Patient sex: F
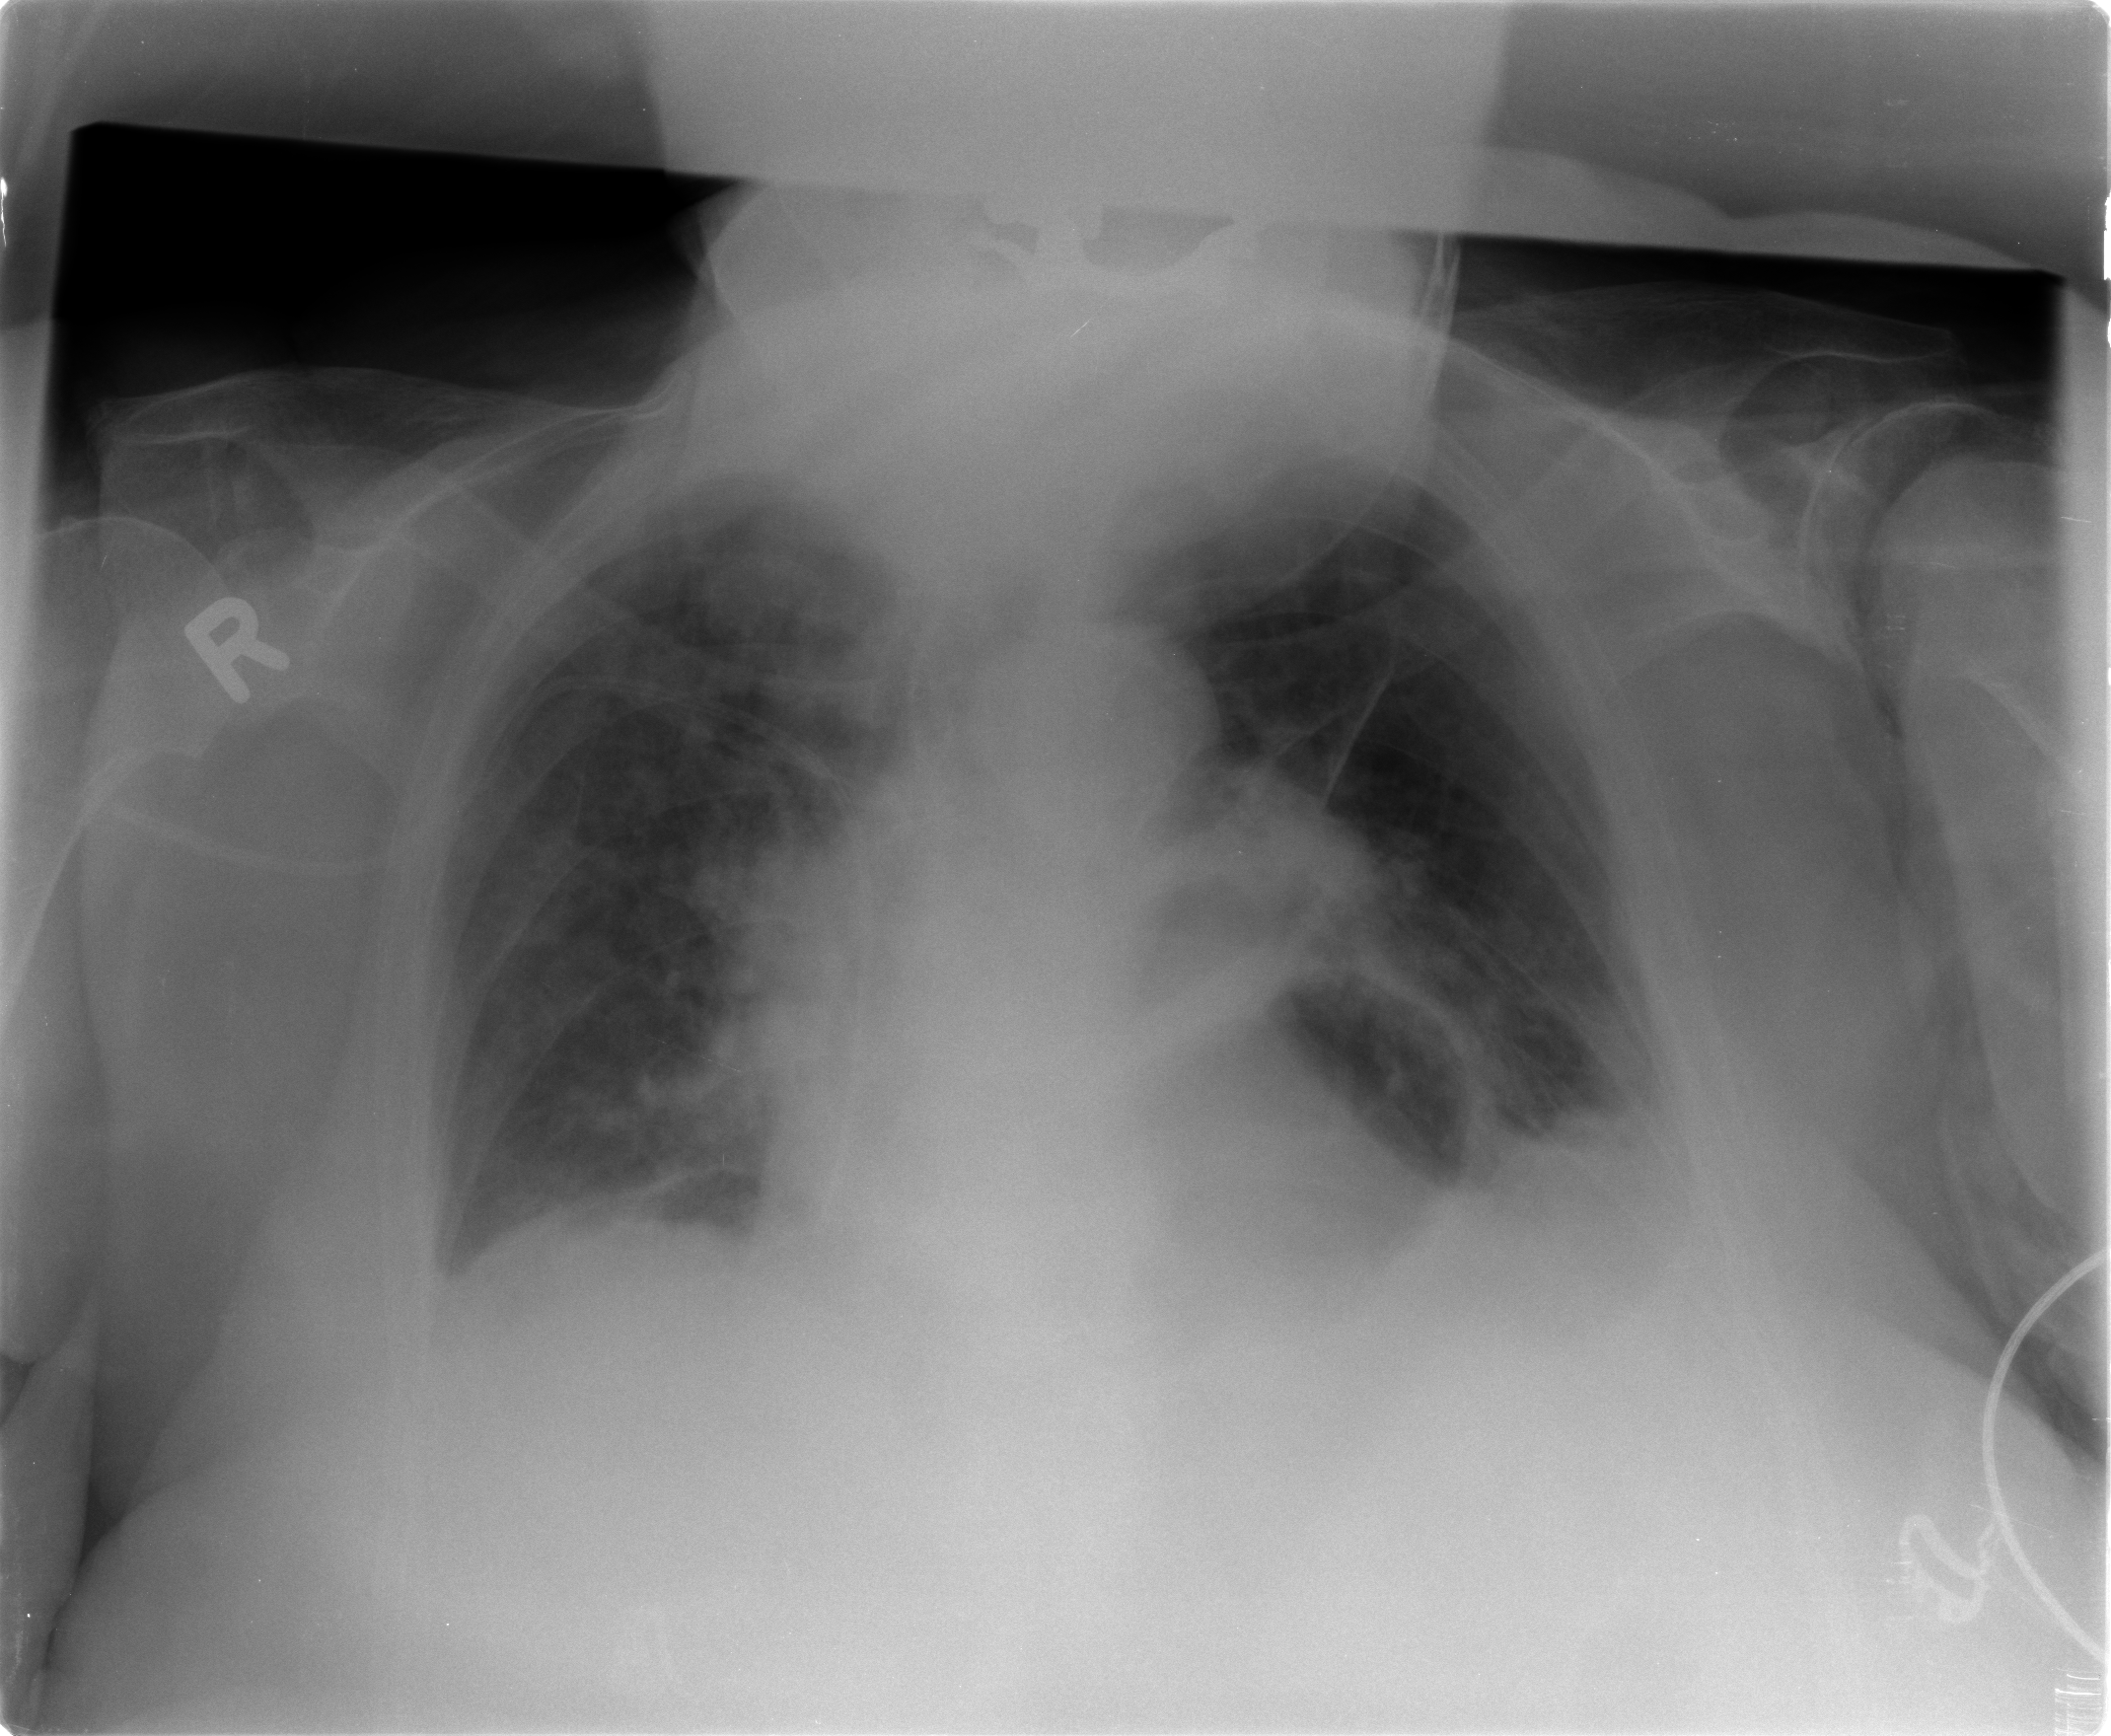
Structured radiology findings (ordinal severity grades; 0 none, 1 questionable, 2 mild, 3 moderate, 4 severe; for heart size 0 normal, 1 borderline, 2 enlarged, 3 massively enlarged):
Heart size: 1
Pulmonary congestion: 2
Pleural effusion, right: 2
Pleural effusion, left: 2
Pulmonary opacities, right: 0
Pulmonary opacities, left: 1
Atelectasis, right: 2
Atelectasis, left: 2